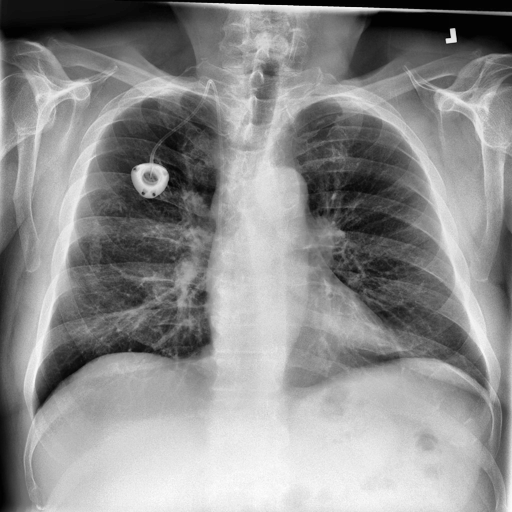
Finding: NORMAL